Field crop: tomato
Growth stage: 2
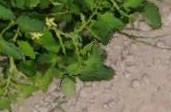
Species: tomato